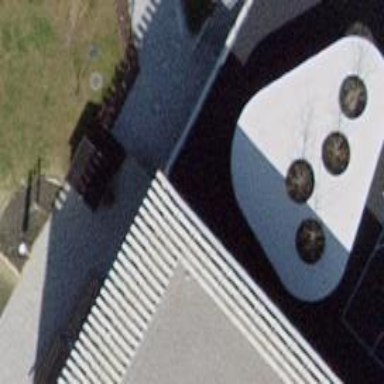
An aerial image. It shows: View of roof of building.